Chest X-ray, PA view. Patient: 48 years old, sex F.
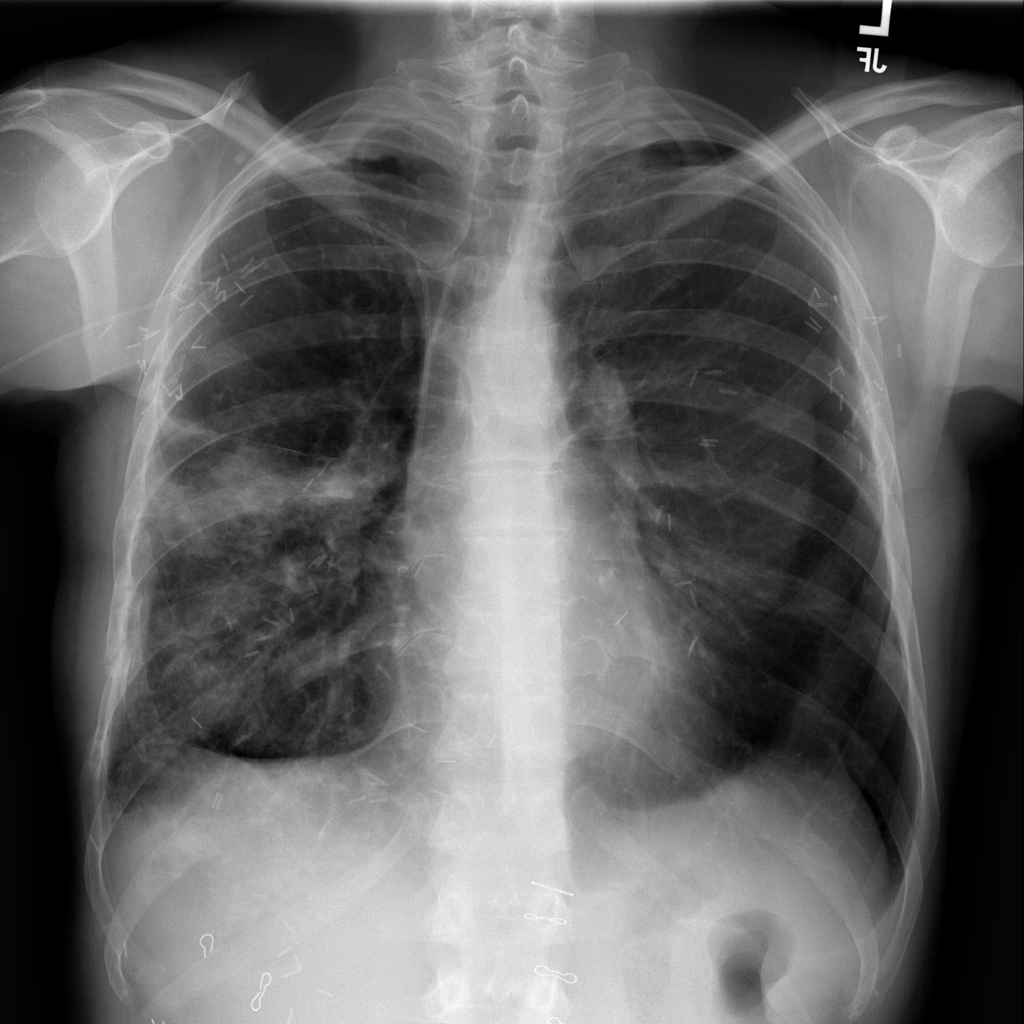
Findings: Infiltration, Pleural_Thickening